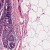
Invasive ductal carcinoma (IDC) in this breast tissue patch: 0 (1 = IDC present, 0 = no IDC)